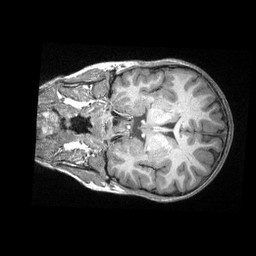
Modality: T1w
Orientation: coronal
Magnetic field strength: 3 T